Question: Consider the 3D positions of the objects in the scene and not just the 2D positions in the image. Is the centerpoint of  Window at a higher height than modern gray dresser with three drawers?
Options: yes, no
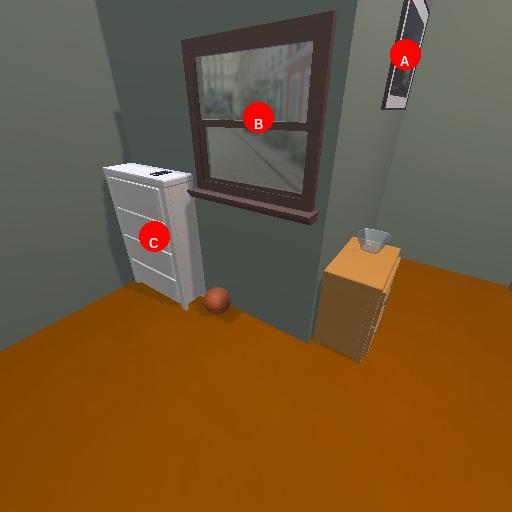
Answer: yes